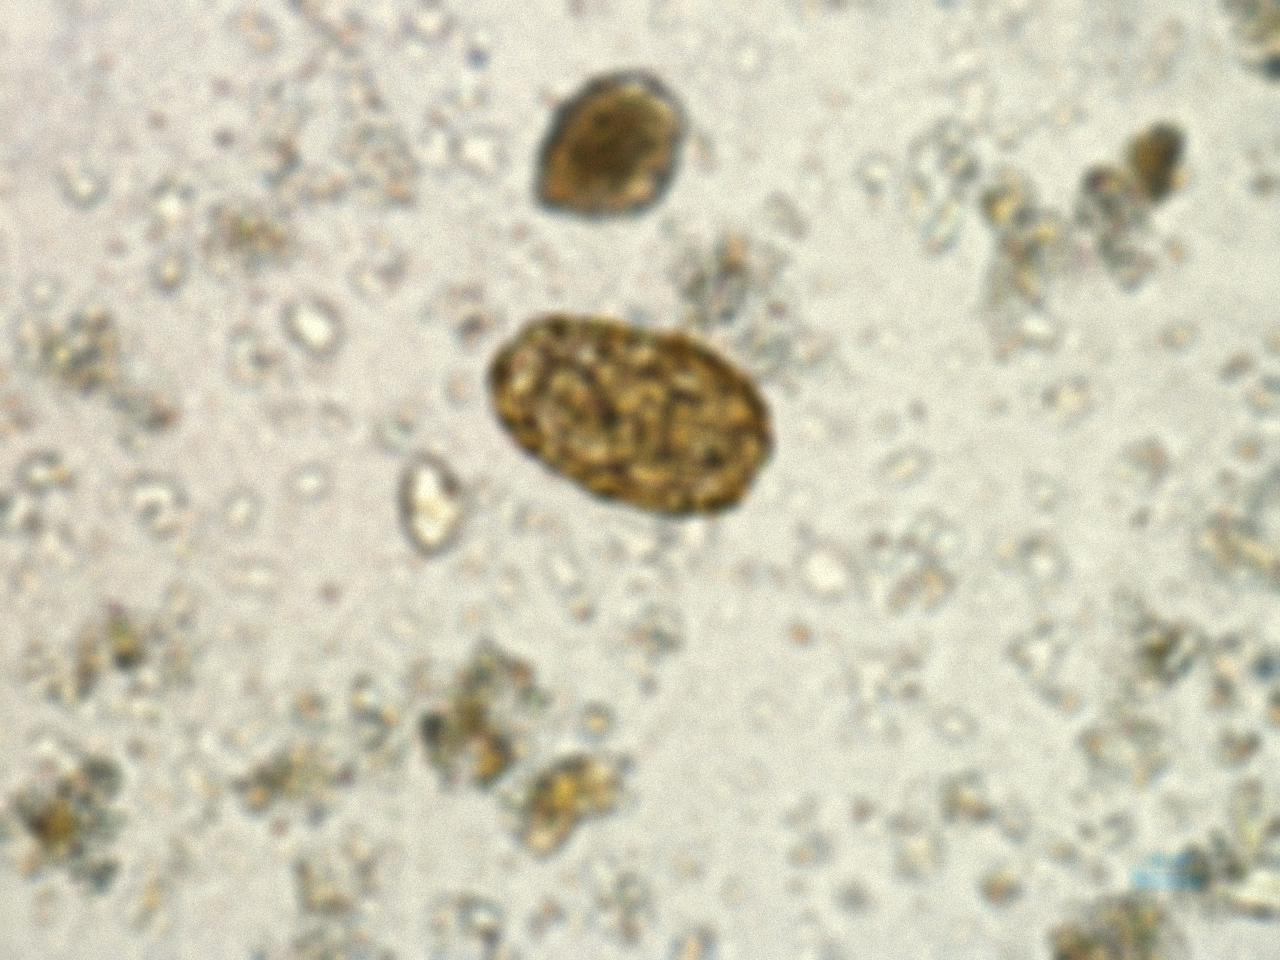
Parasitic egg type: Ascaris lumbricoides